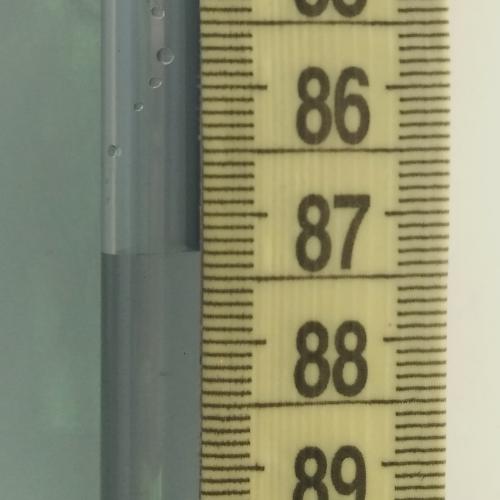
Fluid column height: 87.3 cm